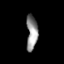
Tissue: skin
Cell type: Others
Senescence score: 0.7804
Nuclear area (px): 385
Mean DAPI intensity: 144.881